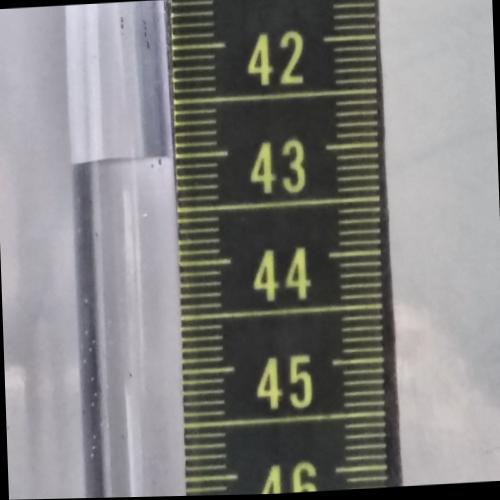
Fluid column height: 43.0 cm